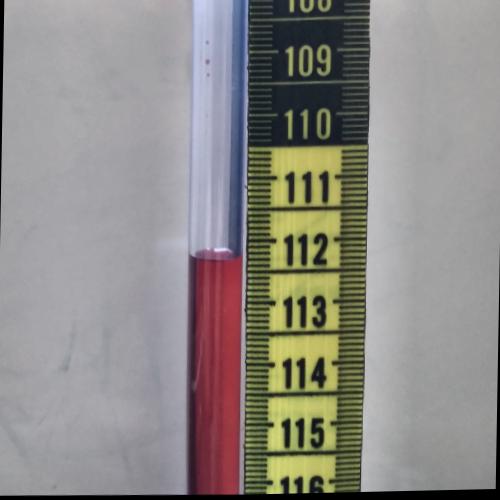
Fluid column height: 112.3 cm